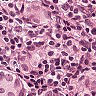
Metastatic tissue present: yes